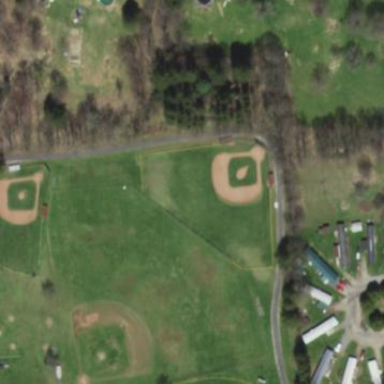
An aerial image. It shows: Baseball pitch for leisure land.